Question: I'm trying to create a very simple modal form with Ext JS 2.3.0. The code I'm using is:
'''
<html>
<head>
<link rel="stylesheet" href="ext-all.css"/>
<link rel="stylesheet" href="dash.css" />
<script type="text/javascript" src="ext-base.js"></script>
<script type="text/javascript" src="ext-all-debug-TPF-212.js"></script>
<script type="text/javascript">
Ext.onReady(function () {
var entitySearchForm = new Ext.form.FormPanel({
title: "Basic Form",
width: 425,
frame: true,
items: [
new Ext.form.TextField({
hideLabel: true,
width: 275,
allowBlank: false
})],
buttons: [{
text: "Save"
}]
});
var entitySearchWindow = new Ext.Window({
layout: 'anchor',
closable: true,
resizable: false,
draggable: false,
modal: true,
items: [entitySearchForm]
});
entitySearchWindow.show();
});
</script>
</head>
<body></body>
</html>
'''
This causes the following form to appear:

There are a couple of problems with this:
- - - 'closable: true'
I realise I'm using quite an old version of Ext JS, but unfortunately upgrading is not an option right now.
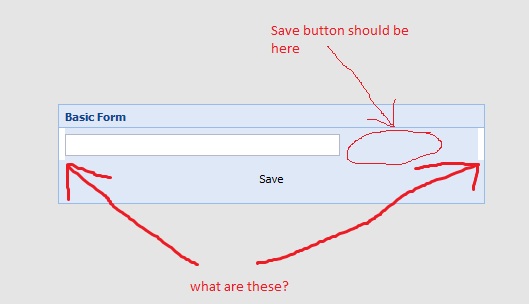
Answer: Try running without dash.css. In my tests with just ext-all.css, the stripes are gone, the close button appears, and the save button looks like a button.
As for the location of the save button, the FormPanel uses the form layout by default. By using table layout instead, and making the save button an item the button shows up next to the textfield:
'''
var entitySearchForm = new Ext.form.FormPanel({
title: "Basic Form",
layout:'table',
width: 425,
frame: true,
layoutConfig: {columns: 3},
items: [
new Ext.form.TextField({
hideLabel: true,
width: 275,
colspan: 2,
allowBlank: false
}), {
xtype: 'button',
text: 'Save',
handler: function() {/* submit code */}
}]
});'
'''